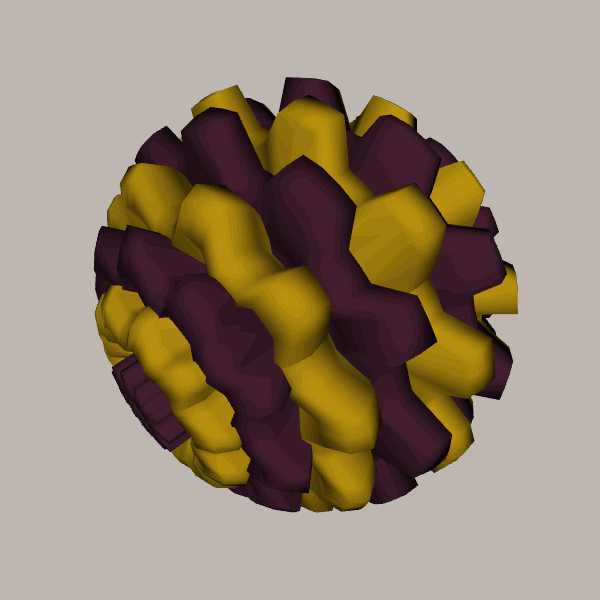
Background: light